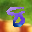
Label: 8